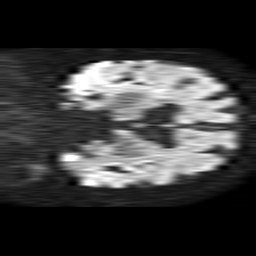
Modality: TRACE
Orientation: coronal
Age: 79
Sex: female
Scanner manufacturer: philips
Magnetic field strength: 1.5 T
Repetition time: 4.6 s
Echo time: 0.08631 s